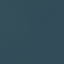
Land use / land cover class: SeaLake